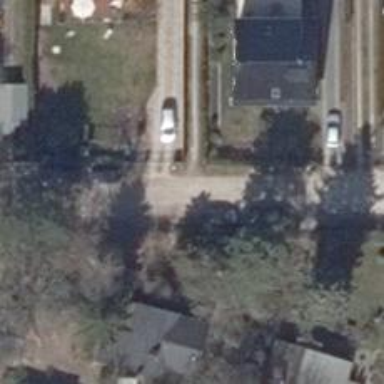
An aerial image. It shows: Residential road with compacted surface.